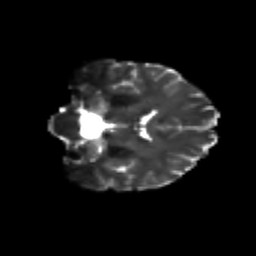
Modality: T2w
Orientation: coronal
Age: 24
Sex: male
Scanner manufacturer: siemens
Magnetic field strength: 3 T
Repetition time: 3.5 s
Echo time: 0.125 s